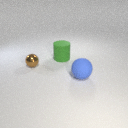
large green rubber cylinder to the left of large blue rubber sphere